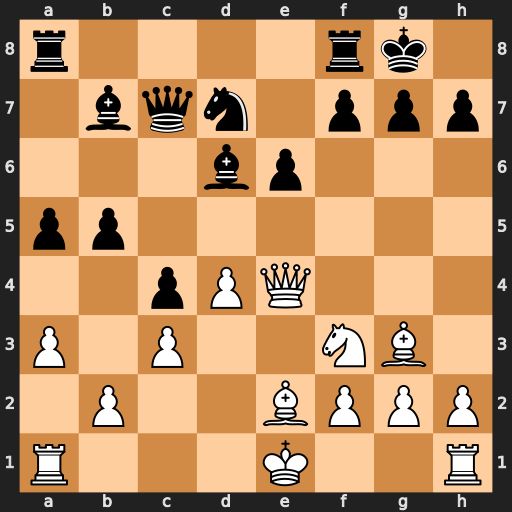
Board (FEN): r4rk1/1bqn1ppp/3bp3/pp6/2pPQ3/P1P2NB1/1P2BPPP/R3K2R
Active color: w
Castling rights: KQ
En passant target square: -
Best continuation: Bxd6 Bxe4 Bxc7